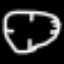
Label: clock